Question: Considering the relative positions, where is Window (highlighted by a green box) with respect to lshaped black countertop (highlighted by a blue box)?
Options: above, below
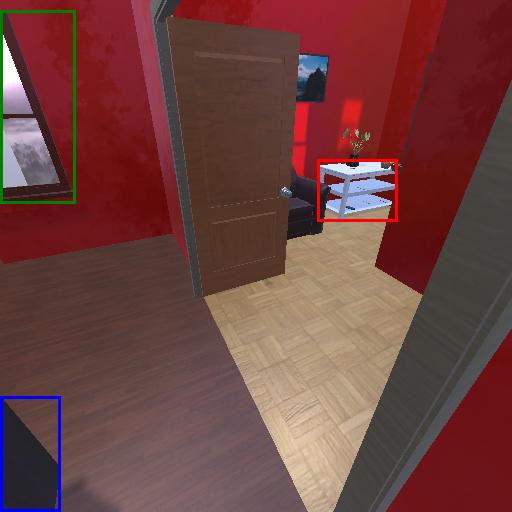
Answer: above